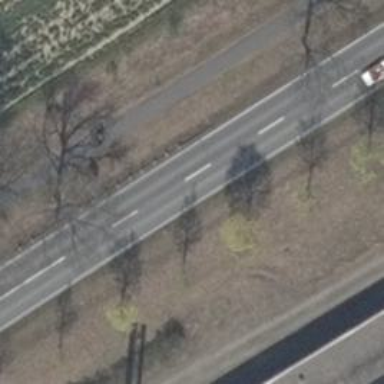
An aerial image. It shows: Avenue of deciduous broadleaved trees.